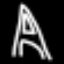
Label: The Eiffel Tower